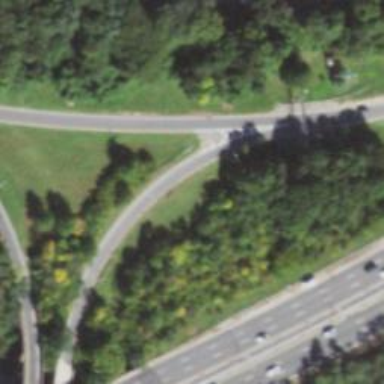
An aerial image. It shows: Asphalt motorway link.